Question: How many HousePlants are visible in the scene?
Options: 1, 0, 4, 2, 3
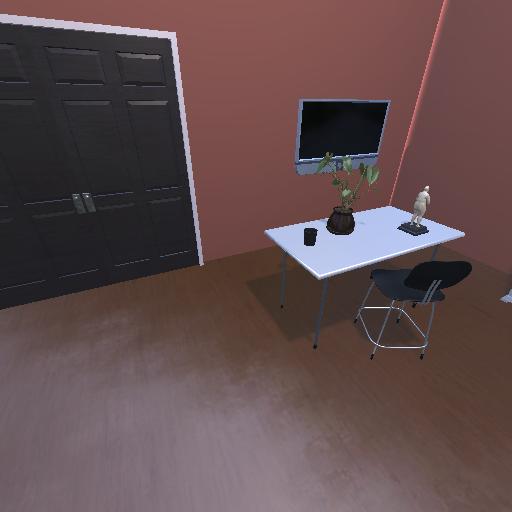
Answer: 1